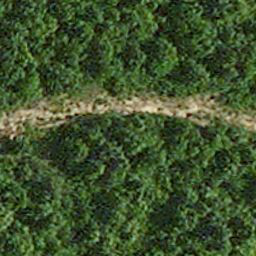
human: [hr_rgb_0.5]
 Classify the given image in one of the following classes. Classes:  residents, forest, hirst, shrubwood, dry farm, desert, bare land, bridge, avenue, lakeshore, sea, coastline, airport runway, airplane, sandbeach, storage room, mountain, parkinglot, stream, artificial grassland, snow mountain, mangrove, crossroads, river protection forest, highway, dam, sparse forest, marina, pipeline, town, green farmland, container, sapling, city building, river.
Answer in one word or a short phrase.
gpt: avenue